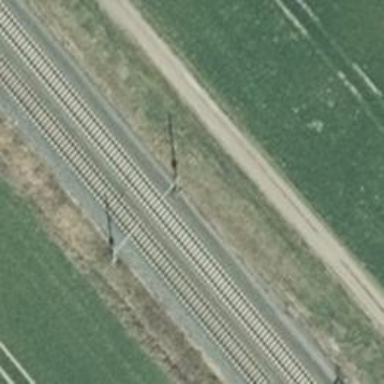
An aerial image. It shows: Milestone along the railway with catenary mast.